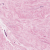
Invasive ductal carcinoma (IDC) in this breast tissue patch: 0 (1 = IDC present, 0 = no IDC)